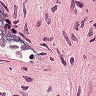
Metastatic tissue present: no